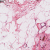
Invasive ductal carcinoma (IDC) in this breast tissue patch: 0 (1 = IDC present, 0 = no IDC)